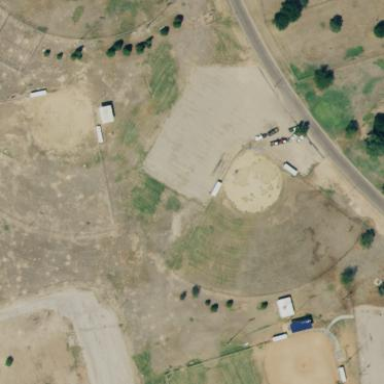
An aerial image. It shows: Baseball pitch for leisure land.